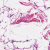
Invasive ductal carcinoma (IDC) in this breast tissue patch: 0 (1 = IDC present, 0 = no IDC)